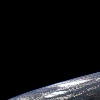
Label: space